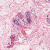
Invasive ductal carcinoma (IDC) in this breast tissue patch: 0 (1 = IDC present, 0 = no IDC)